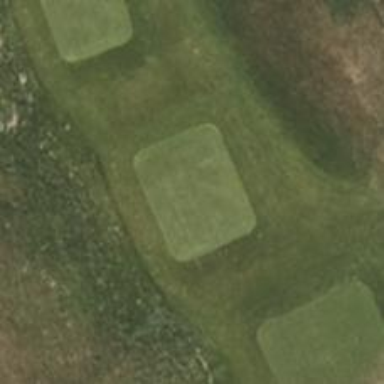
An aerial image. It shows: Golf tee.